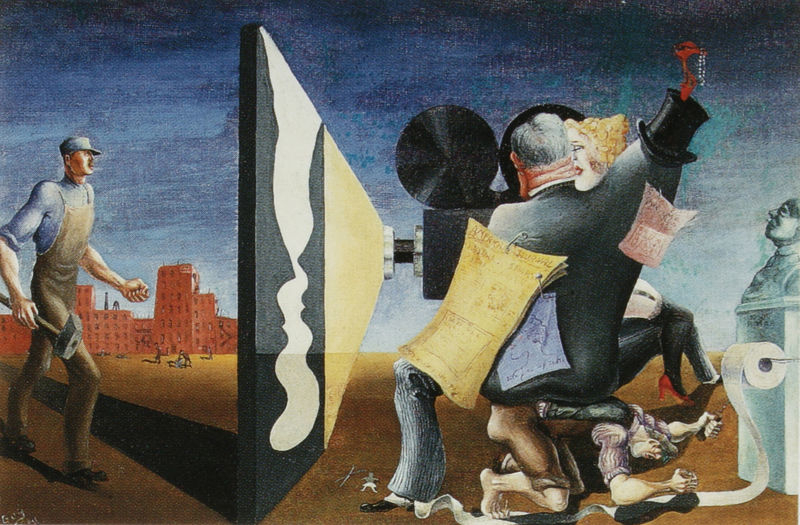
Titel: Public Education, No. I
Künstler: James Guy
Standort: Boston (Massachusetts)
Institution: Privatsammlung
Schlagwörter: blau, blätter, himmel, mann, sitzen, stadt, frau, licht, haus, rot, tanz, zylinder, mütze, häuser, paar, blatt, statue, papier, schuhe, mauer, platz, arbeiter, büste, surrealismus, zettel, toilette, hammer, film, kino, dietrich, schallplatte, klopapier, marlene, scheidewand, toilettenpapier, vorführgerät